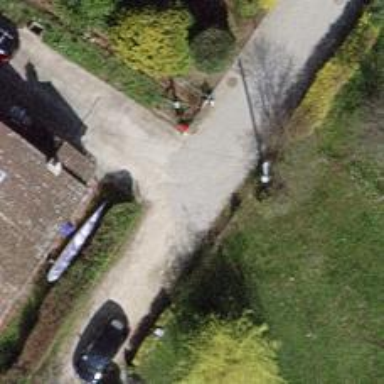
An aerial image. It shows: Residential road.